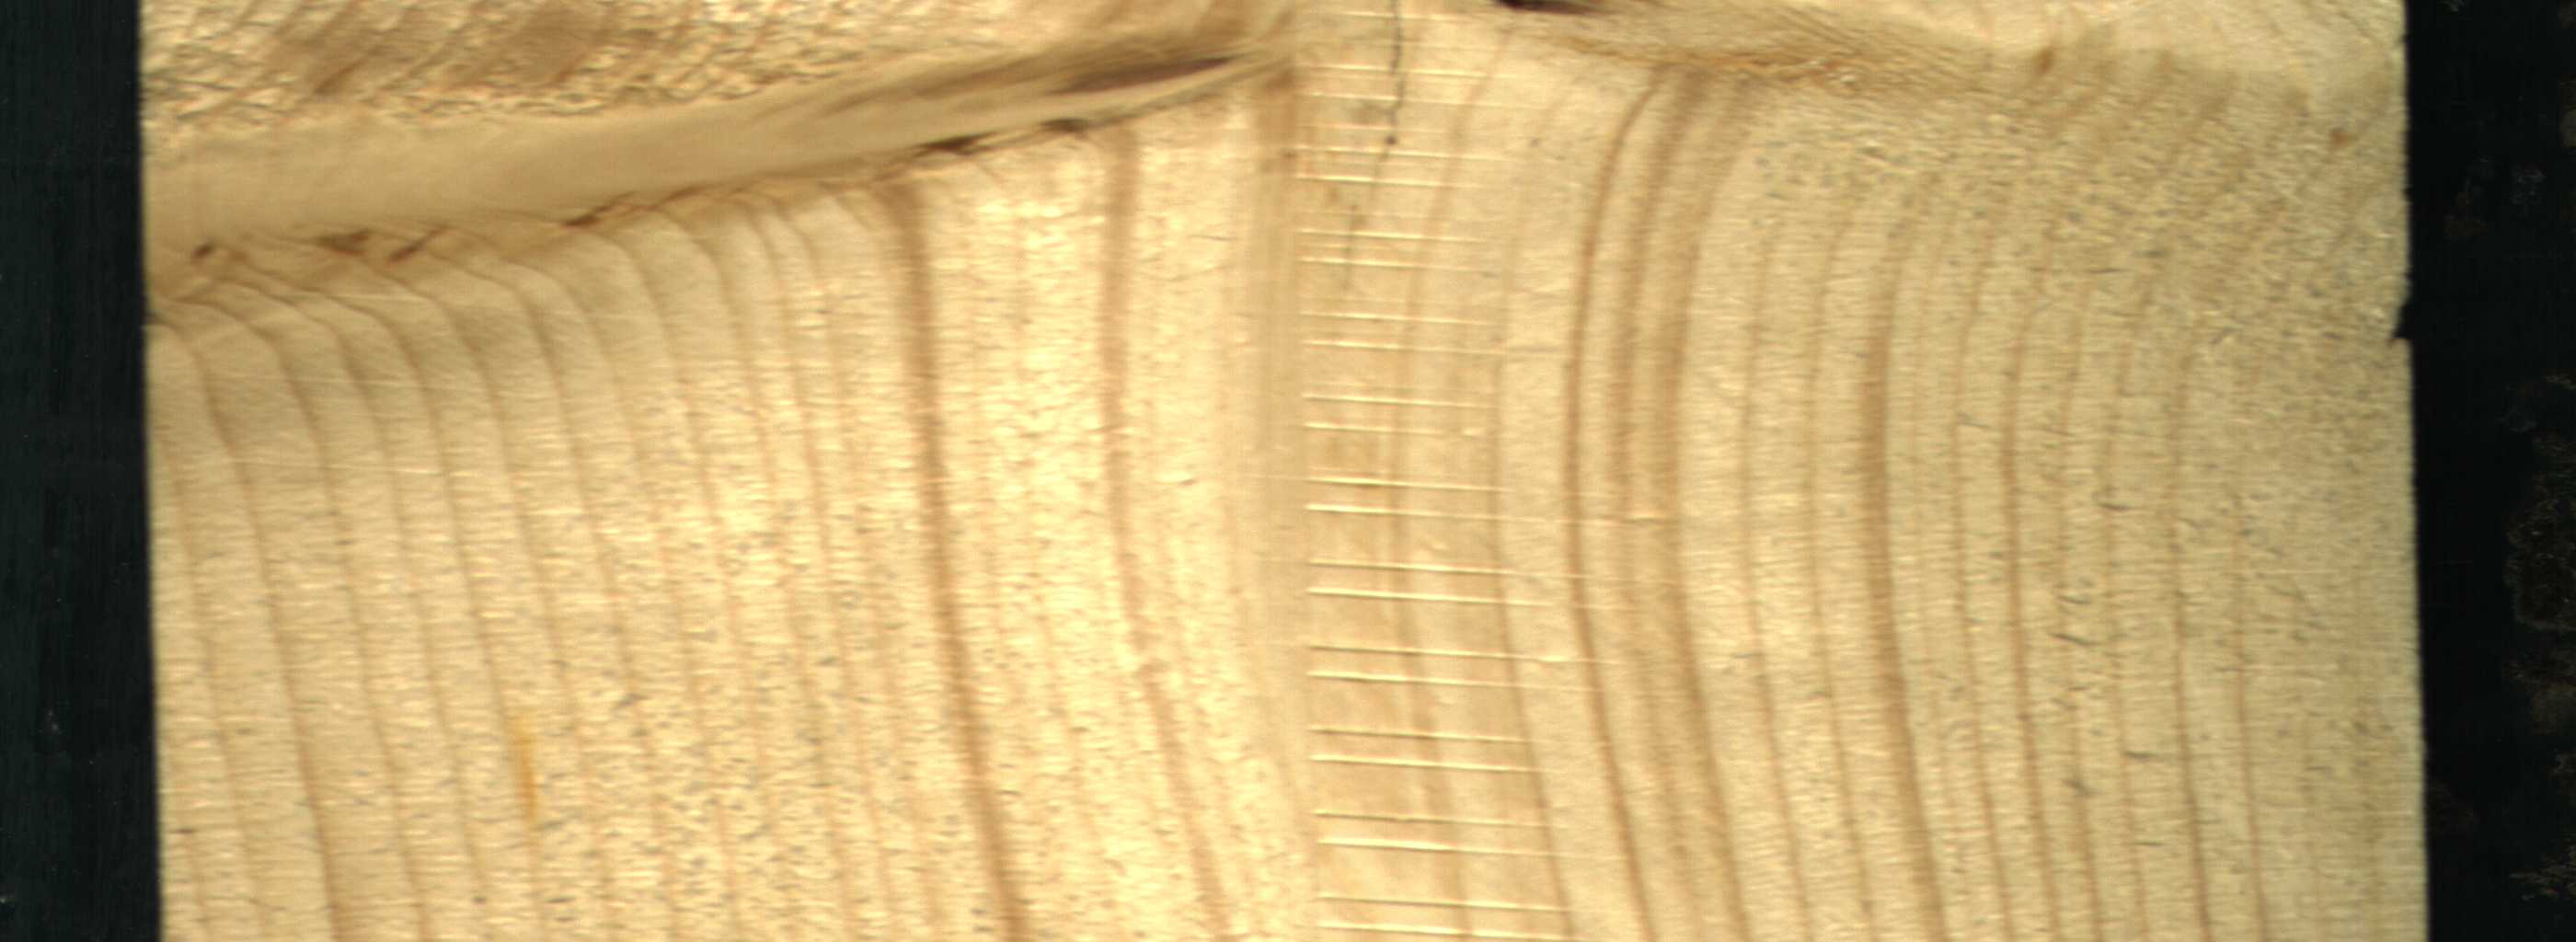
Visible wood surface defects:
Live_Knot
Live_Knot